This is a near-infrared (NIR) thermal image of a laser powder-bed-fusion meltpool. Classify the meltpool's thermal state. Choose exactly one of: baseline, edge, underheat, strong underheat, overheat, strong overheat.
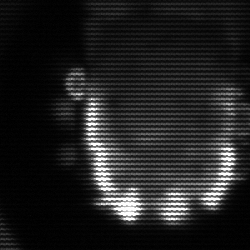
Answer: baseline